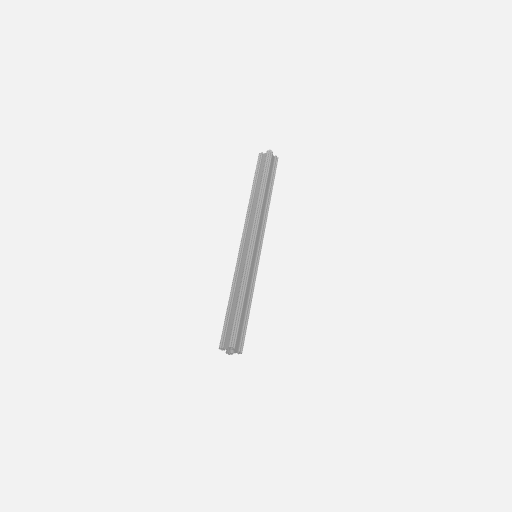
Part: OpenGoRAIL336